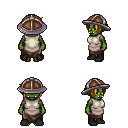
a pixel art fantasy rpg character, female body template, orc, green skin, white tunic, robe skirt, light blonde pixie cut hairstyle, chain helm, black shoes, four views (front, back, left, right), 2x2 character sprite sheet, small pixel art, hard edges, no anti-aliasing